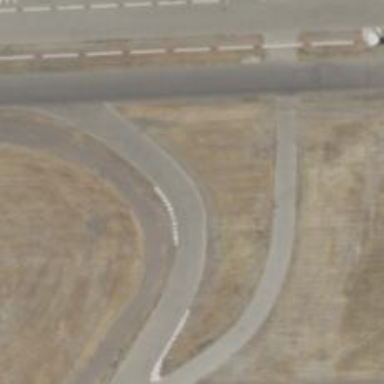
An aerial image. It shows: Asphalt raceway designed for motor sports.